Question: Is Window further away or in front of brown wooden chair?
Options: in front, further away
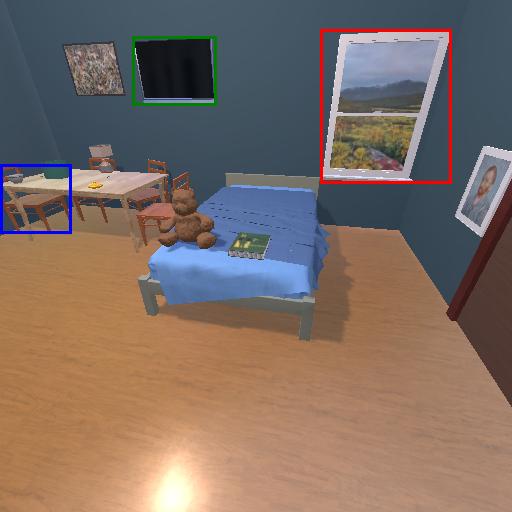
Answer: in front